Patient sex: M
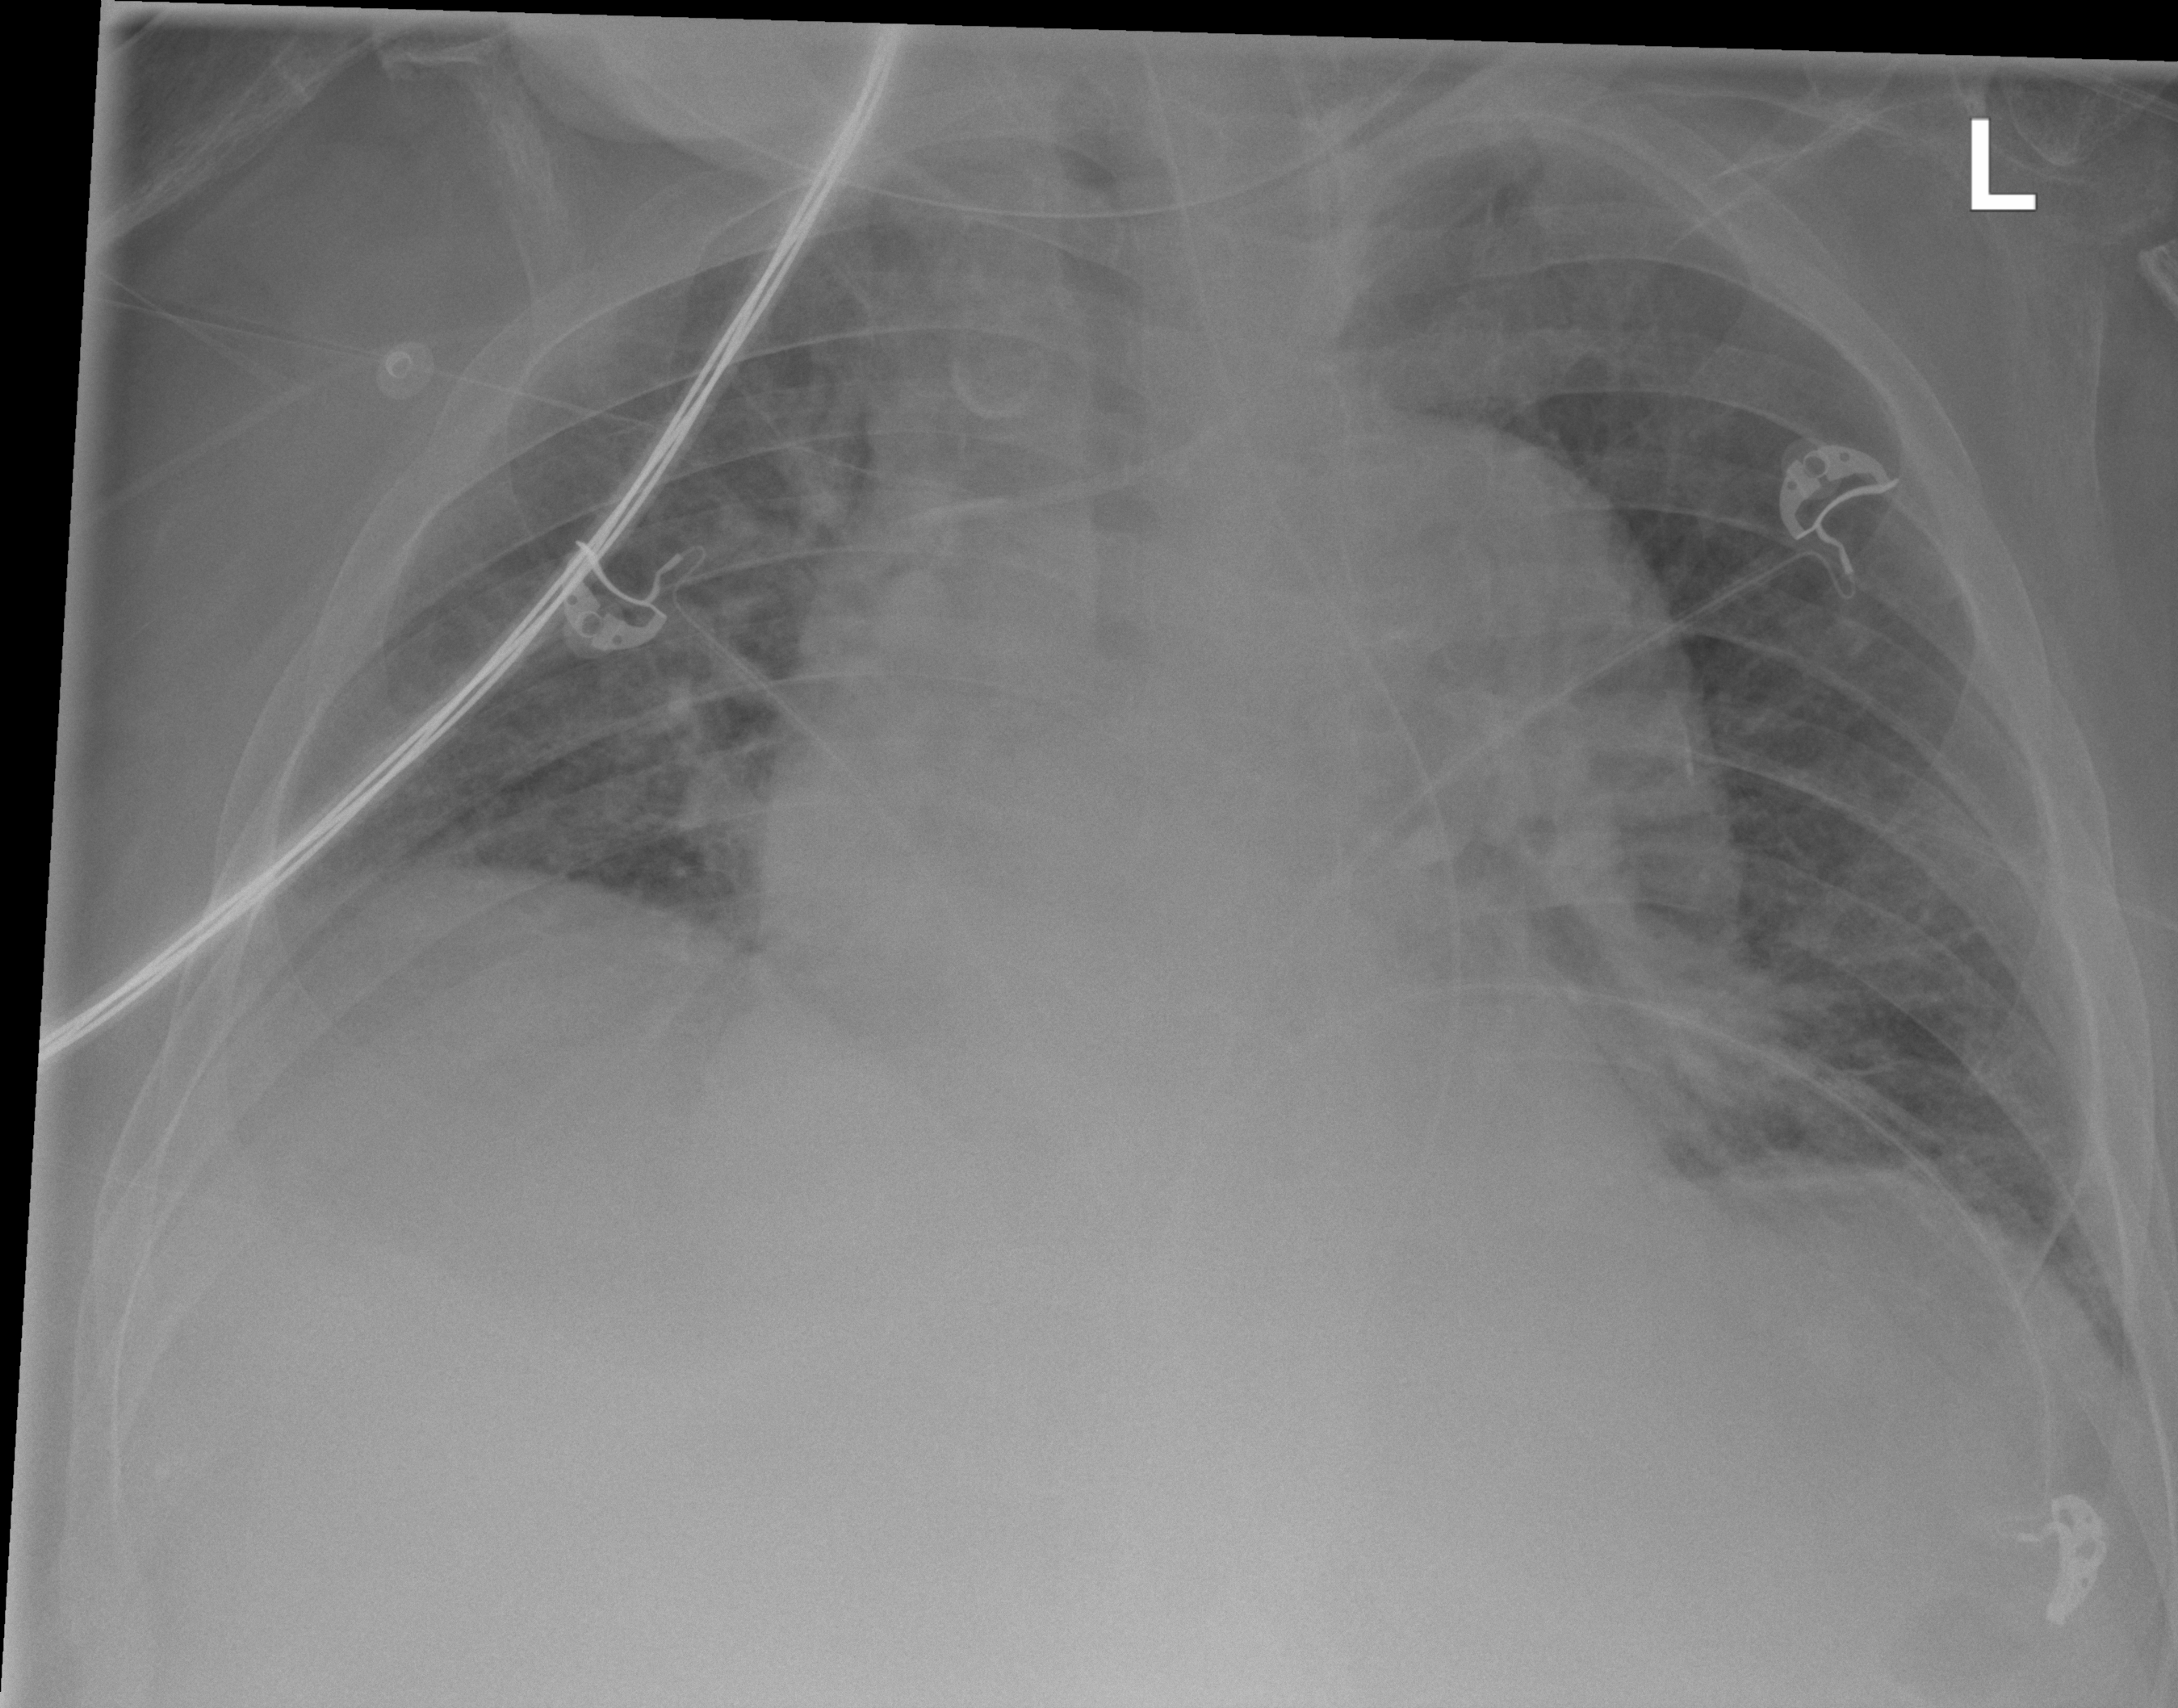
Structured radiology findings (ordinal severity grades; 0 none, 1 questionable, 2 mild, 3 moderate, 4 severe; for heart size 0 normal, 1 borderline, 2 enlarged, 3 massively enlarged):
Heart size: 1
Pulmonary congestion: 2
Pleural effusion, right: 0
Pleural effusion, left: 0
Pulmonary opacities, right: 0
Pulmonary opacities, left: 2
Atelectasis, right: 2
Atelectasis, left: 2